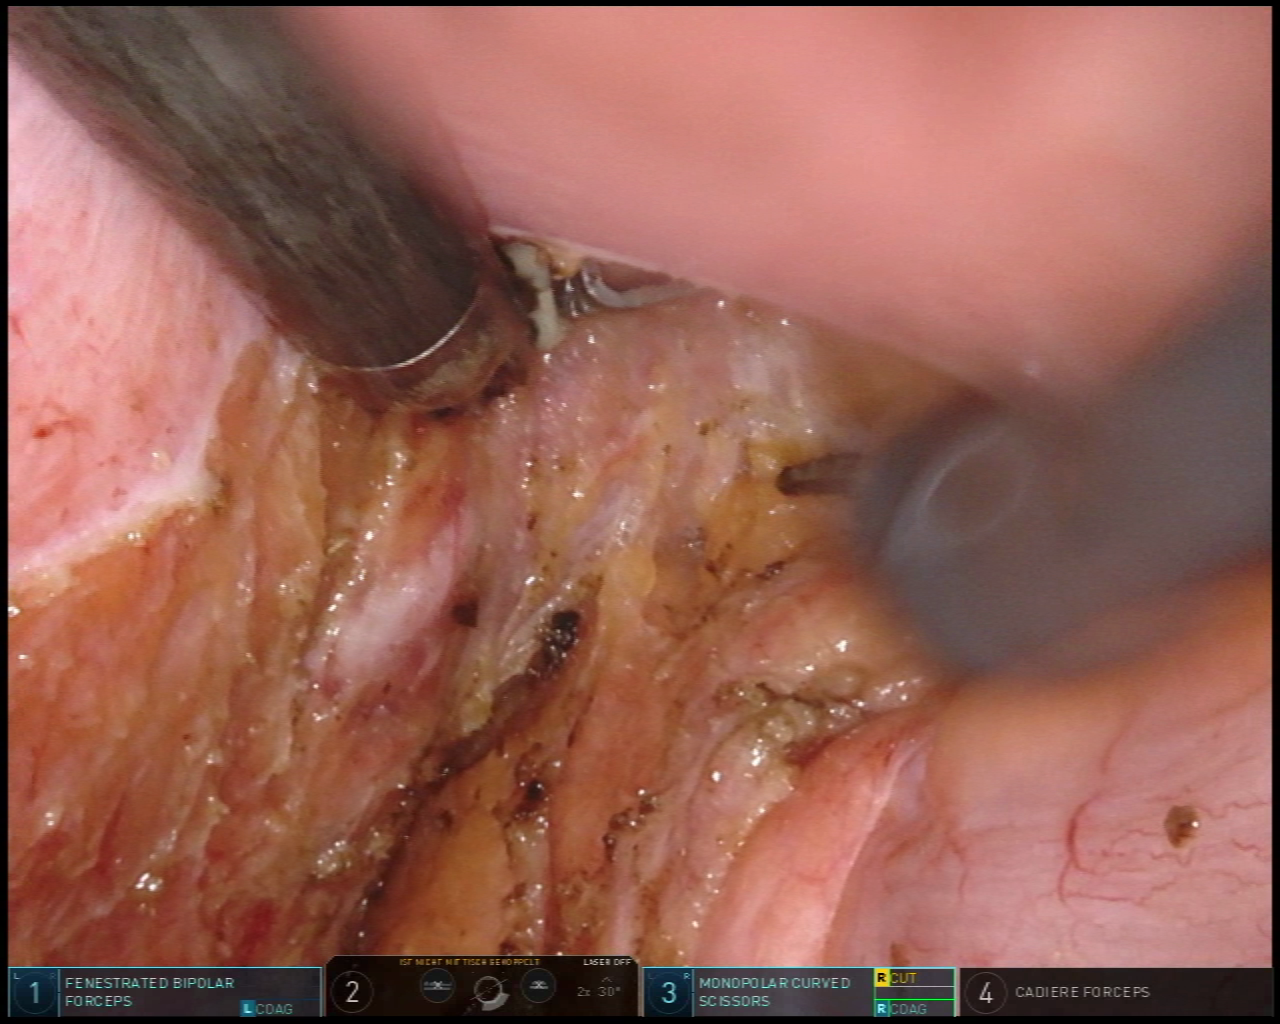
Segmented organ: vesicular_glands
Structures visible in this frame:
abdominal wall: no
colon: no
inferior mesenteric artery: no
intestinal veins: no
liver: no
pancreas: no
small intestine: no
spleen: no
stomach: no
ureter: no
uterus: no
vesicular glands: yes